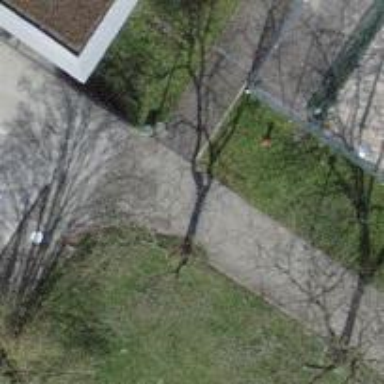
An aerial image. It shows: Broadleaved tree in natural setting.